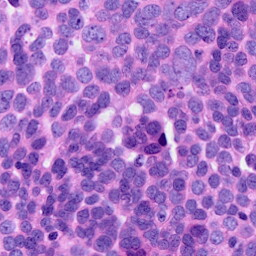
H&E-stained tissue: Ovarian